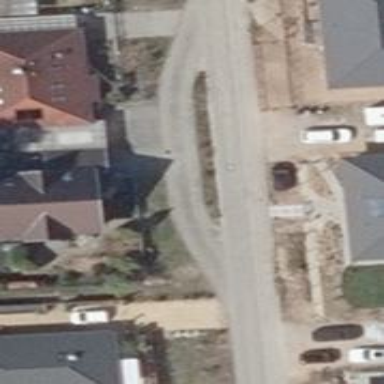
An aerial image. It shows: Residential road.